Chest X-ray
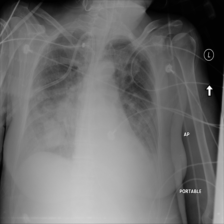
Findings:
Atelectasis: negative
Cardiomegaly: negative
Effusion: negative
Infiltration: positive
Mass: negative
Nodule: negative
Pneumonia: negative
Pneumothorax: negative
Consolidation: positive
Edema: negative
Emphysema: negative
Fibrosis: negative
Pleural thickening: negative
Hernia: negative